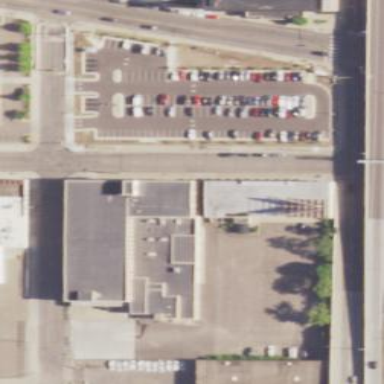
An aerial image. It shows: Building.